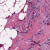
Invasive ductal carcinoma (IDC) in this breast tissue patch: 0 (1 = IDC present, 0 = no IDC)